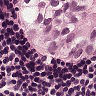
Metastatic tissue present: yes